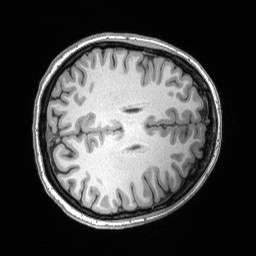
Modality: T1w
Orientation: axial
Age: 27
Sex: female
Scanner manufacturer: siemens
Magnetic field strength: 3 T
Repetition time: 2.53 s
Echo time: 0.00164 s